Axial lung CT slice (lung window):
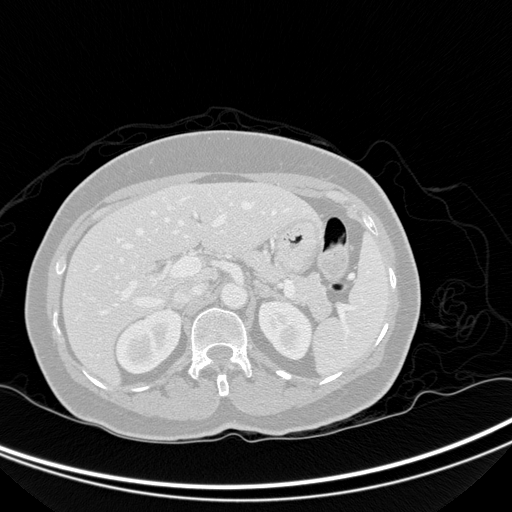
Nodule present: no